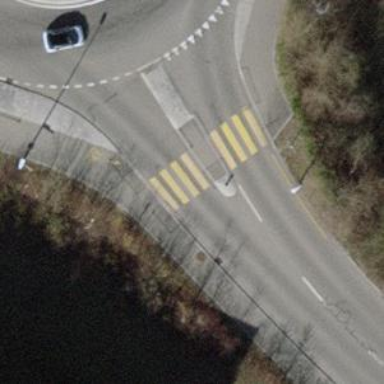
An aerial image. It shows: Zebra crossing on the road.